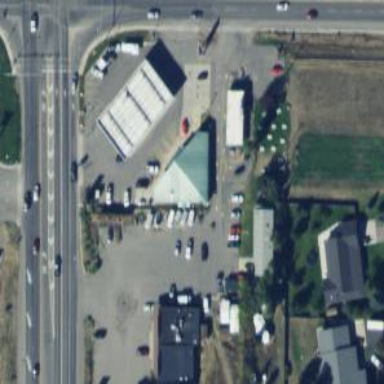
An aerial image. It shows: Convenience shop.